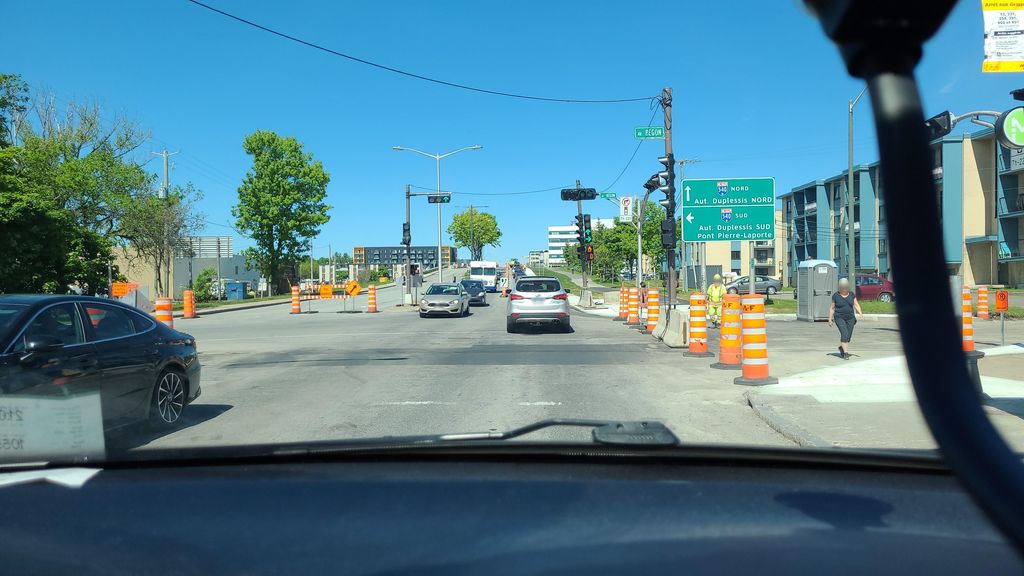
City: quebec_city